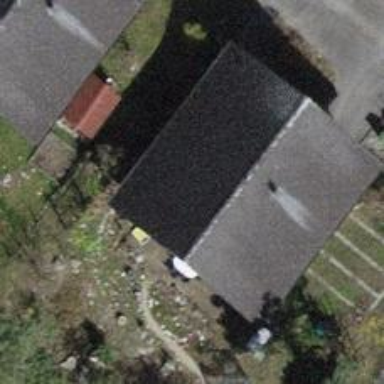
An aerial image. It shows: Building with tiled roof.